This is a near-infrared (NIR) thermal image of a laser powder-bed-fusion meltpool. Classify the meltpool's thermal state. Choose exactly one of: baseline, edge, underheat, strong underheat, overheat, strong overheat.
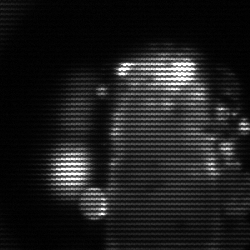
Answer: strong underheat